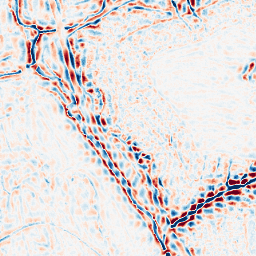
Category: wavelet
Decomposition family: wavelet_dwt
Decomposition parameters: wavelet: db8
level: 3
Upsampling method: sinc_blackman
Upsampling parameters: scale: 2
kernel_size: 4
Upsampling scale: 2